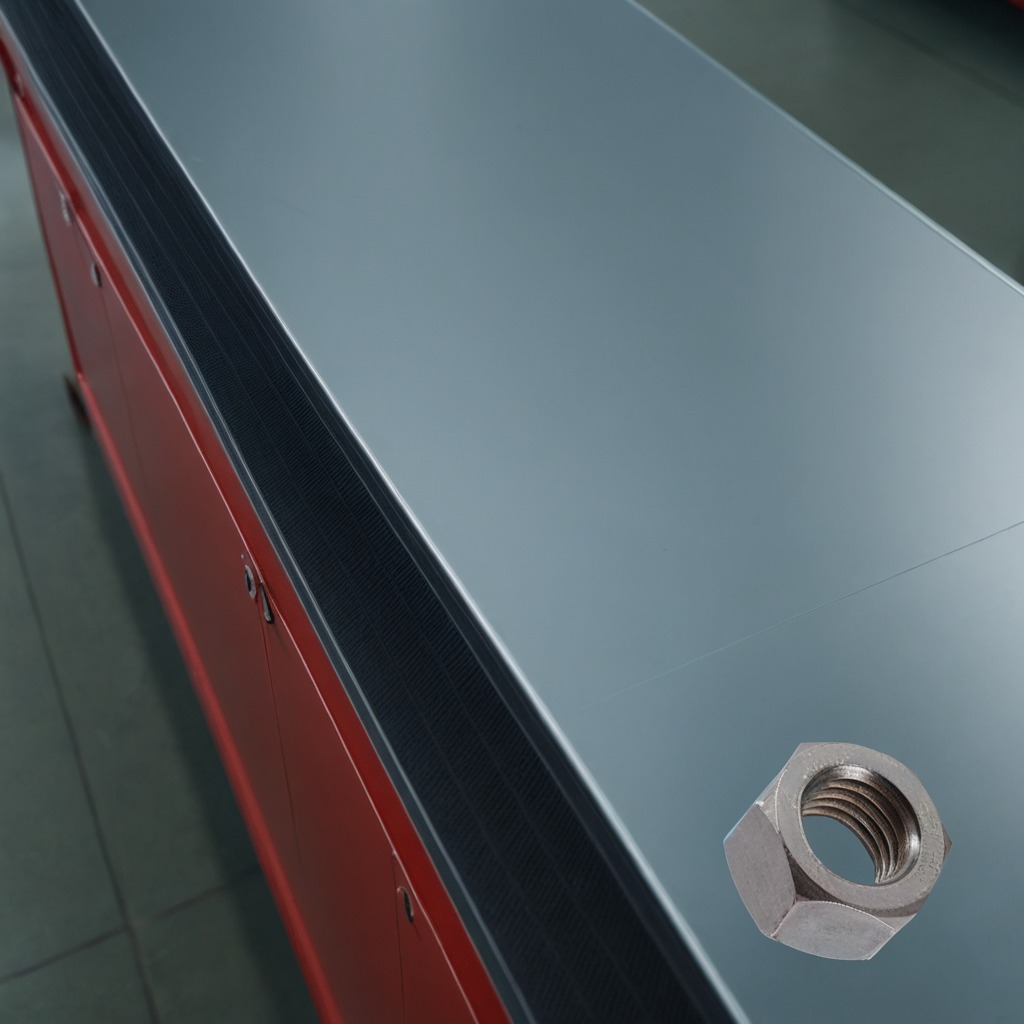
A metal nut is lying on the toolbox surface in an airplane hangar workshop.